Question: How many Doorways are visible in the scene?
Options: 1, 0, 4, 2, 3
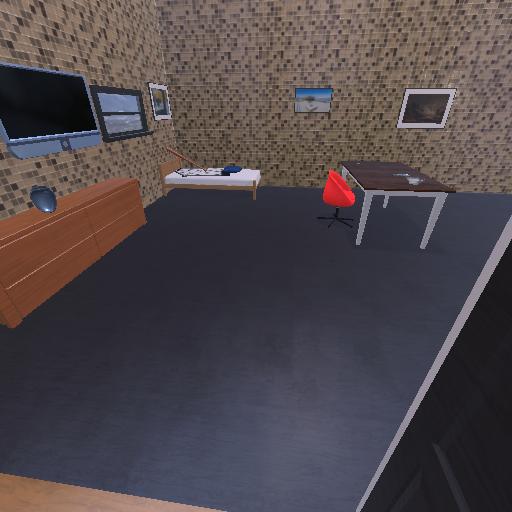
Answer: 1